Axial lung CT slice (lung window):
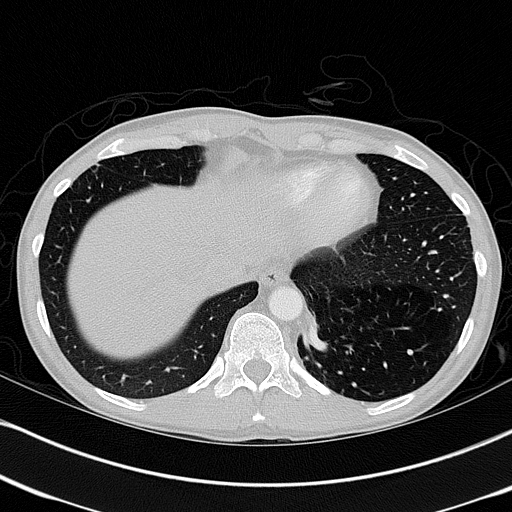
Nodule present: no